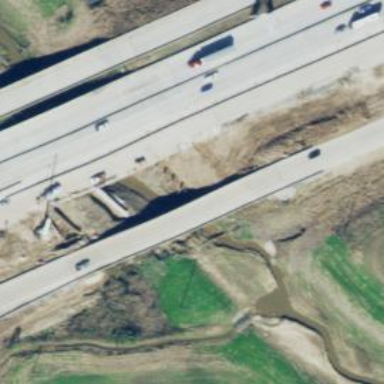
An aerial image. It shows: Bridge over motorway.